Interaction volume radius: 5 \u00c5
Interaction volume height: 45 \u00c5
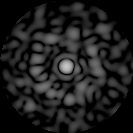
Disorder parameter: 0.8581